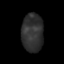
Tissue: lung
Cell type: Epithelial cells
Senescence score: 0.2213
Nuclear area (px): 808
Mean DAPI intensity: 47.931